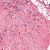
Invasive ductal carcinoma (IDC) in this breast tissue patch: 0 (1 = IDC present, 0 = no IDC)